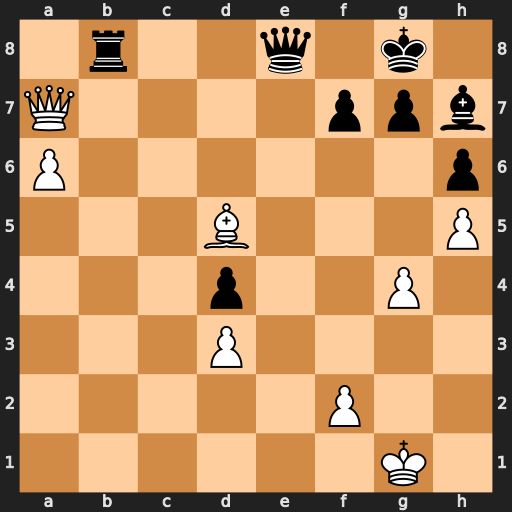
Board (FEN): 1r2q1k1/Q4ppb/P6p/3B3P/3p2P1/3P4/5P2/6K1
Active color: w
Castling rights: -
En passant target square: -
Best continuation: Bxf7+ Kh8 Bxe8